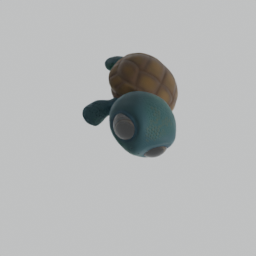
Label: animals